Field crop: maize
Growth stage: 2
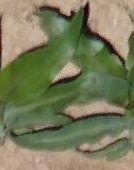
Species: maize